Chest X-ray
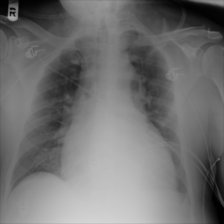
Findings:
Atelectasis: negative
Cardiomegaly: positive
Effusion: positive
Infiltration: positive
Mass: negative
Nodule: negative
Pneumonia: negative
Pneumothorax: negative
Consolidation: negative
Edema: negative
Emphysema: negative
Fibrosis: negative
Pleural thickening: negative
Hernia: negative